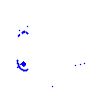
Particle: electron